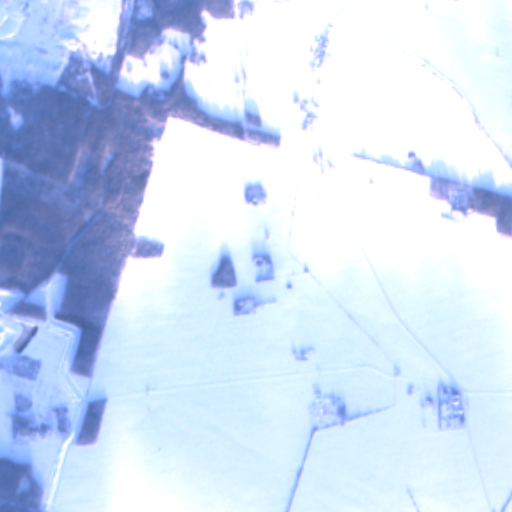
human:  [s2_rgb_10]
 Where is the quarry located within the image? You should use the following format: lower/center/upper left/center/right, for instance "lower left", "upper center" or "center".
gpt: The quarry is located in the left of the image.
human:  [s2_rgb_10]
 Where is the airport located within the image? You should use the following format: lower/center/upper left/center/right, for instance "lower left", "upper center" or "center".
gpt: There is no airport in the image.